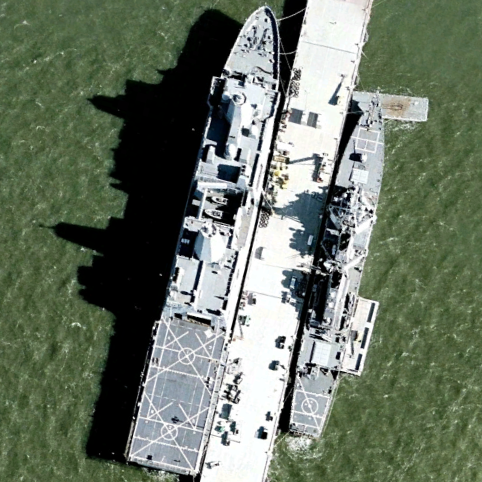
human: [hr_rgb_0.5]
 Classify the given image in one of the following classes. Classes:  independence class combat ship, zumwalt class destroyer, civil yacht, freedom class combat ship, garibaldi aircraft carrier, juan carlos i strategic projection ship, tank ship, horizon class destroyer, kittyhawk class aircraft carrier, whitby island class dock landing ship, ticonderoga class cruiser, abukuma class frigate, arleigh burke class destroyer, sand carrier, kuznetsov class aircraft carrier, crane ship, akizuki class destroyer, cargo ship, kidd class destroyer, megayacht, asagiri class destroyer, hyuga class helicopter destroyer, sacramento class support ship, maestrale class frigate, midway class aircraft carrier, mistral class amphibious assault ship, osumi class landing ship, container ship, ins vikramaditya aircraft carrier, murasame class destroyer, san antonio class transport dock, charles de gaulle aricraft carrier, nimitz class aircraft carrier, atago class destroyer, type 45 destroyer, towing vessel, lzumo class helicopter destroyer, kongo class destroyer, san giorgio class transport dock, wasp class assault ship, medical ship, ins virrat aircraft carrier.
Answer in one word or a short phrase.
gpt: San Antonio class transport dock